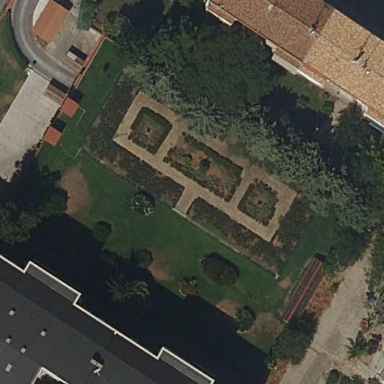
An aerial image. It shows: Garden area designated for leisure land.